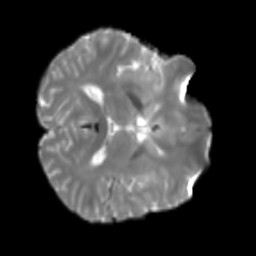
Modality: T2w
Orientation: axial
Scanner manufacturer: siemens
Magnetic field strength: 3 T
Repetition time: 4 s
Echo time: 0.0594 s